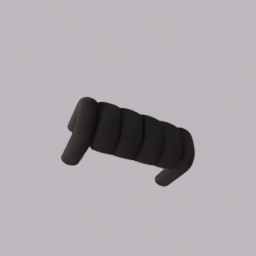
Label: furniture